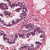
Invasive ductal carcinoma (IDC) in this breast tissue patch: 0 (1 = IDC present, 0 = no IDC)